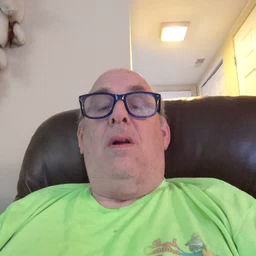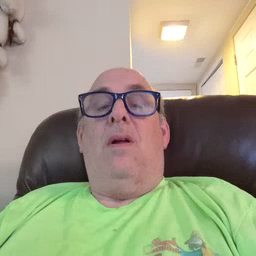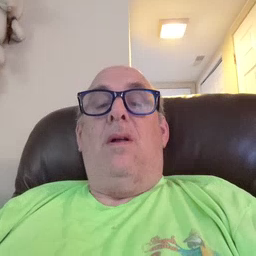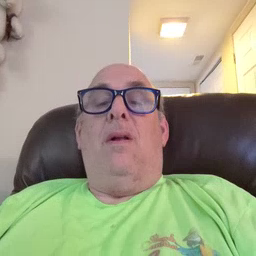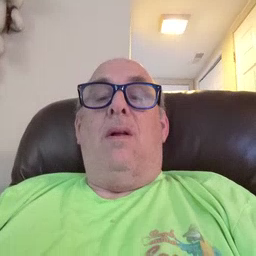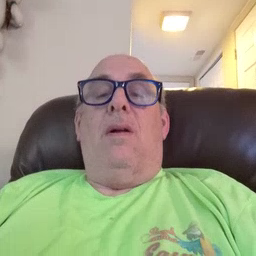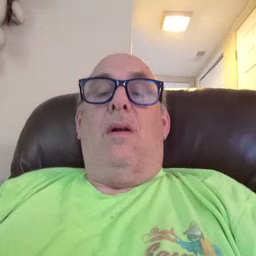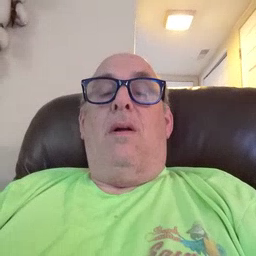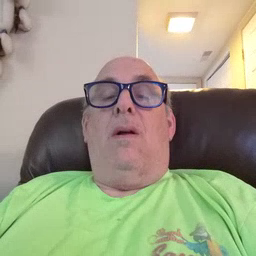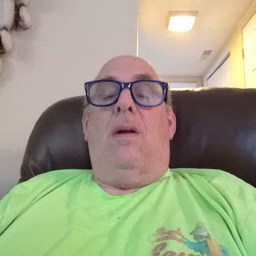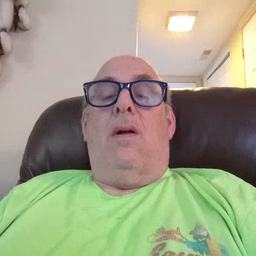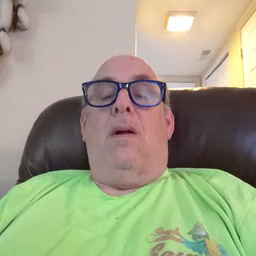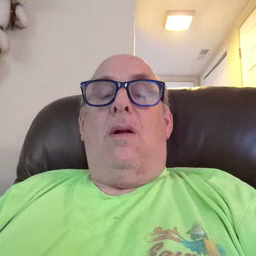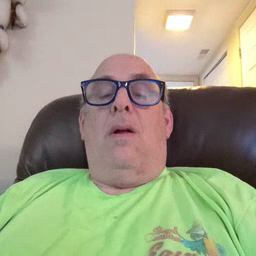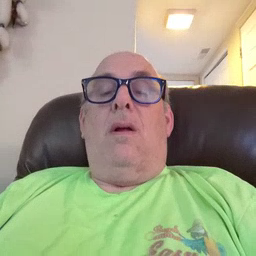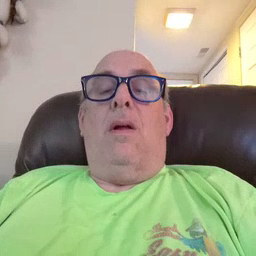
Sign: there